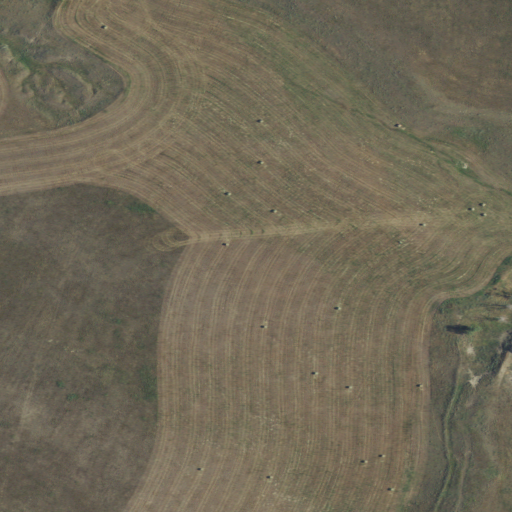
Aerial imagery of valley in South Dakota named Sagebrush Draw containing pasture, shrub, grassland, and open development